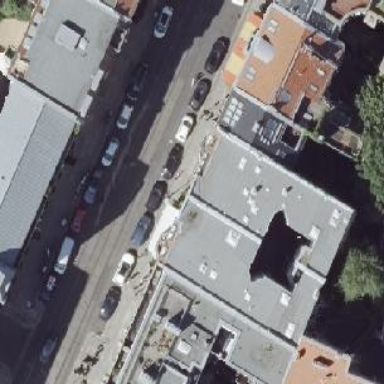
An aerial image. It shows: Parallel parking lane.